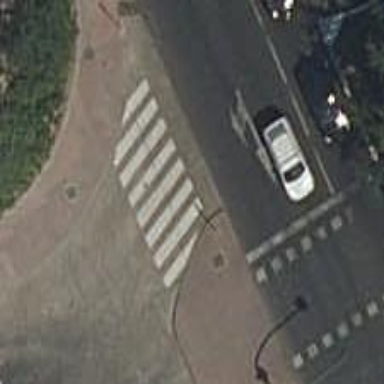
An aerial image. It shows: Uncontrolled zebra crossing on the road.